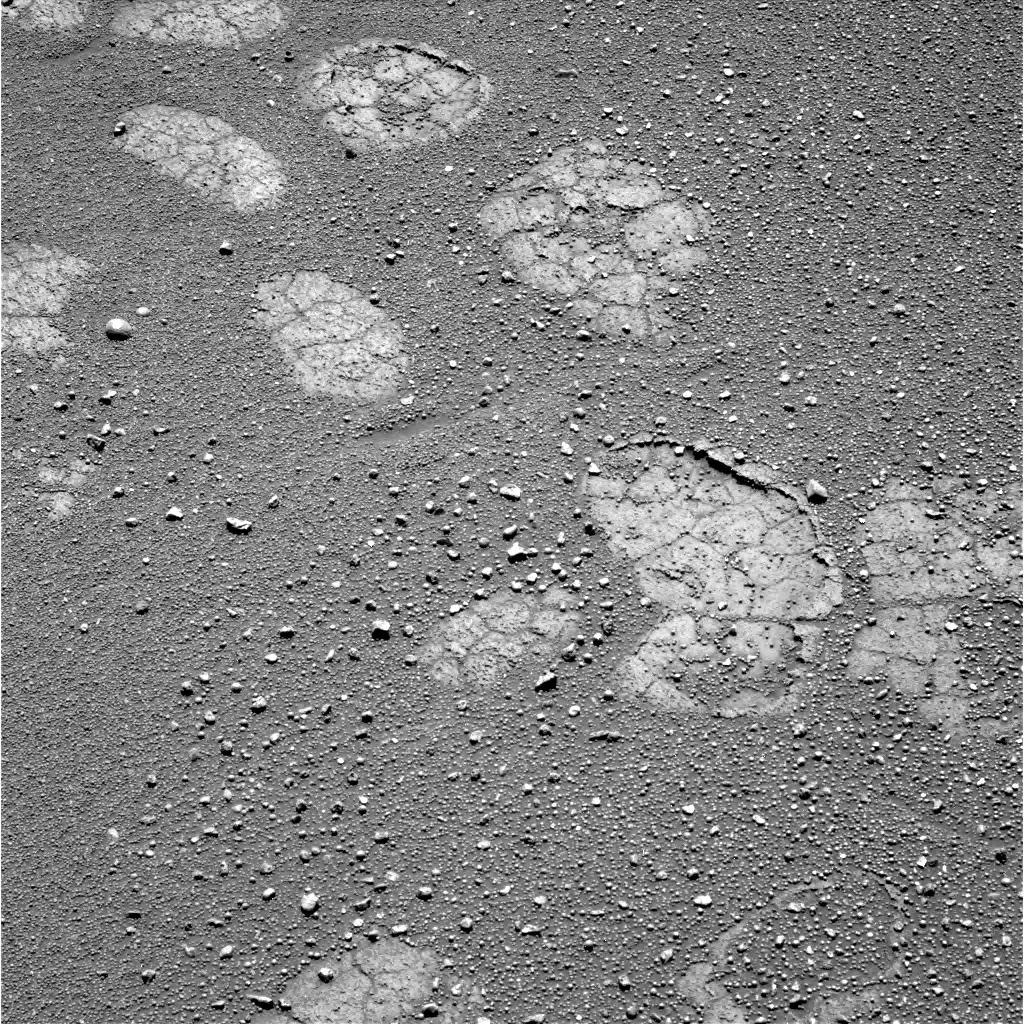
Terrain classes present: Bedrock, Gravel / Sand / Soil